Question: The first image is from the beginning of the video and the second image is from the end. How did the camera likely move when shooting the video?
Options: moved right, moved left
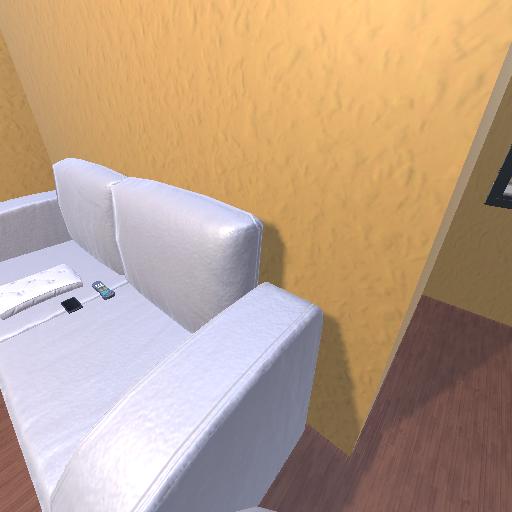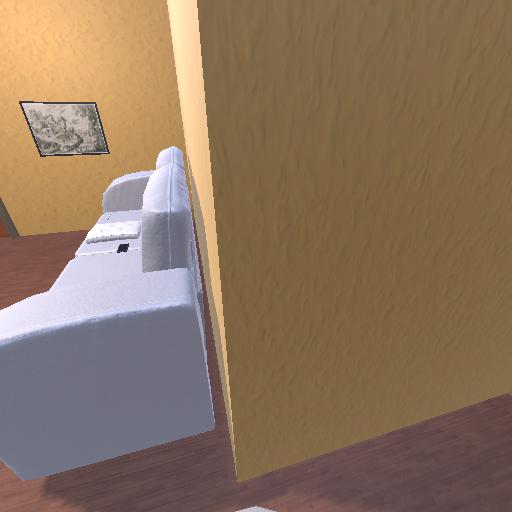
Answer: moved right